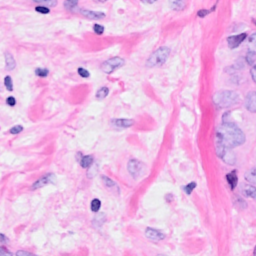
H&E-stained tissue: Breast